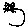
Label: cat